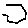
Label: hexagon